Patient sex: M
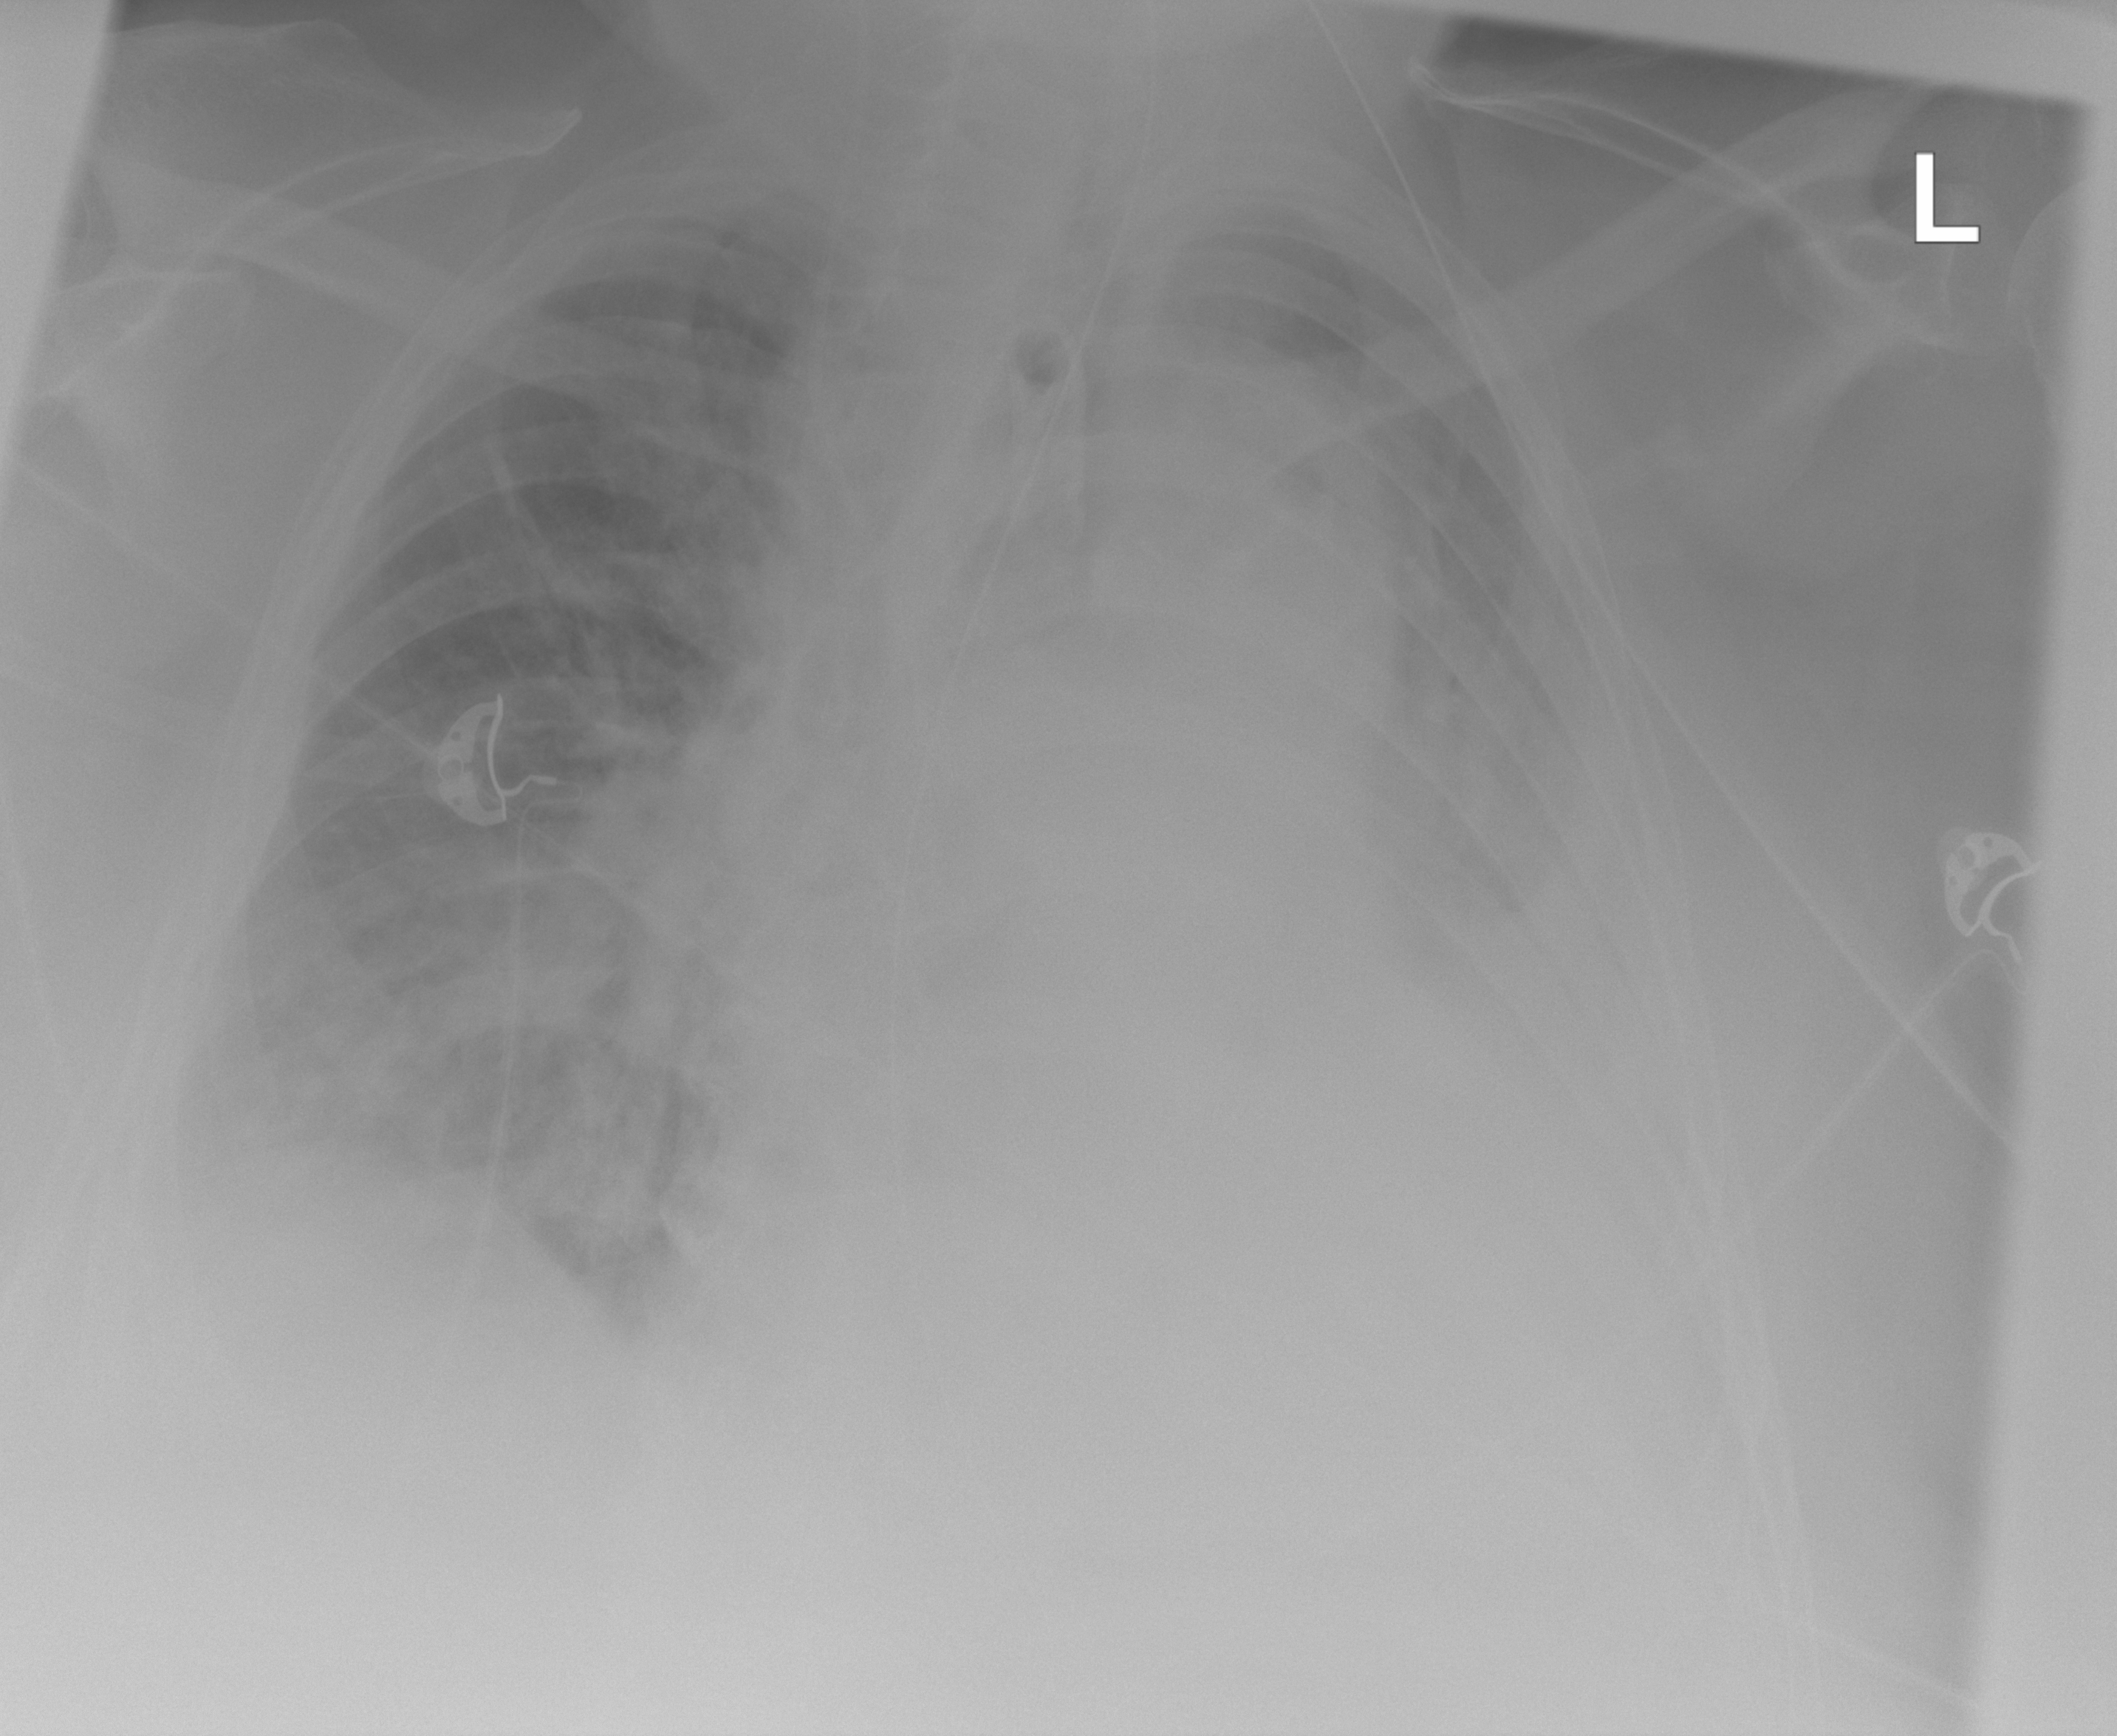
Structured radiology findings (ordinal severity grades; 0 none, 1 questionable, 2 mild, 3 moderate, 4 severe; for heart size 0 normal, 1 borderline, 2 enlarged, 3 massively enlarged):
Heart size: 2
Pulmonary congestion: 2
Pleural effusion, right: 1
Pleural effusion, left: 3
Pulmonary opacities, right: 2
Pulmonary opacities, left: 0
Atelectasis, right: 2
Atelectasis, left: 3